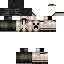
A male skeleton skin with dark skin, wearing brown helmet dressed in a black armor chest and black pants, featuring a closed mouth.